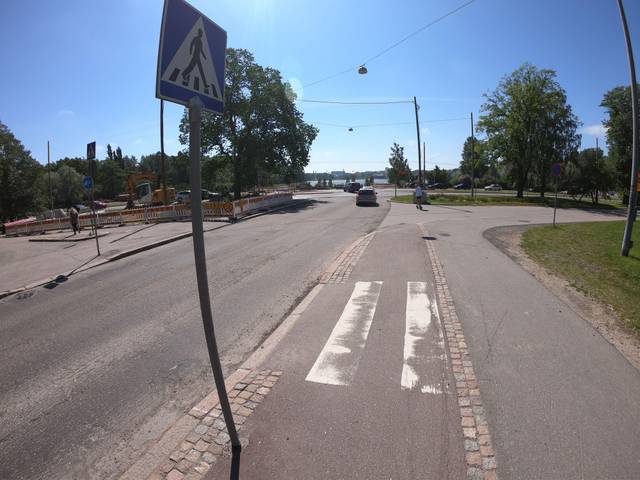
Region: Finland
Coordinates: 60.185, 24.934